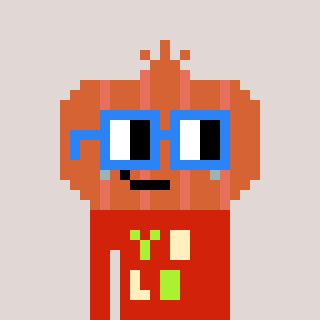
a pixel art character with square blue glasses, a onion-shaped head and a red-colored body on a warm background